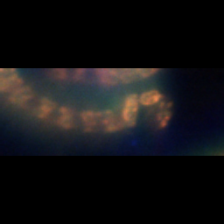
Taxon: Eucampia
Group: Diatoms